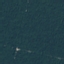
Label: Forest